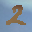
Label: 2